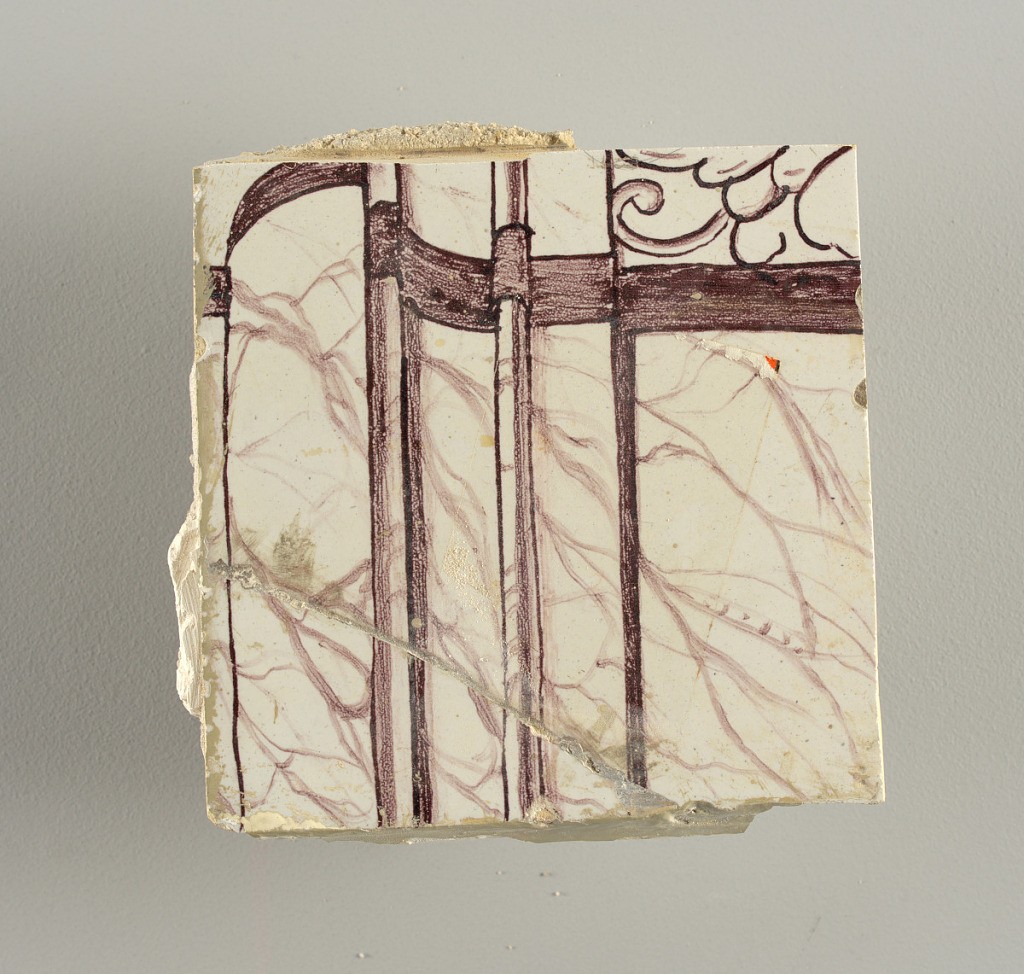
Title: Wall facing
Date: ca. 1725
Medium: tin-glazed earthenware, underglaze
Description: Running design for a frieze or a dado, composed of scrolls of foliage and strapwork, and four repeating motifs--a seated woman in a small upright oval medallion, a putto seated on a rocailled base, and strapwork in axial pattern.  The various panels, A to F, show various repeats of the same design, all being five tiles high and a varying number of tiles wide.